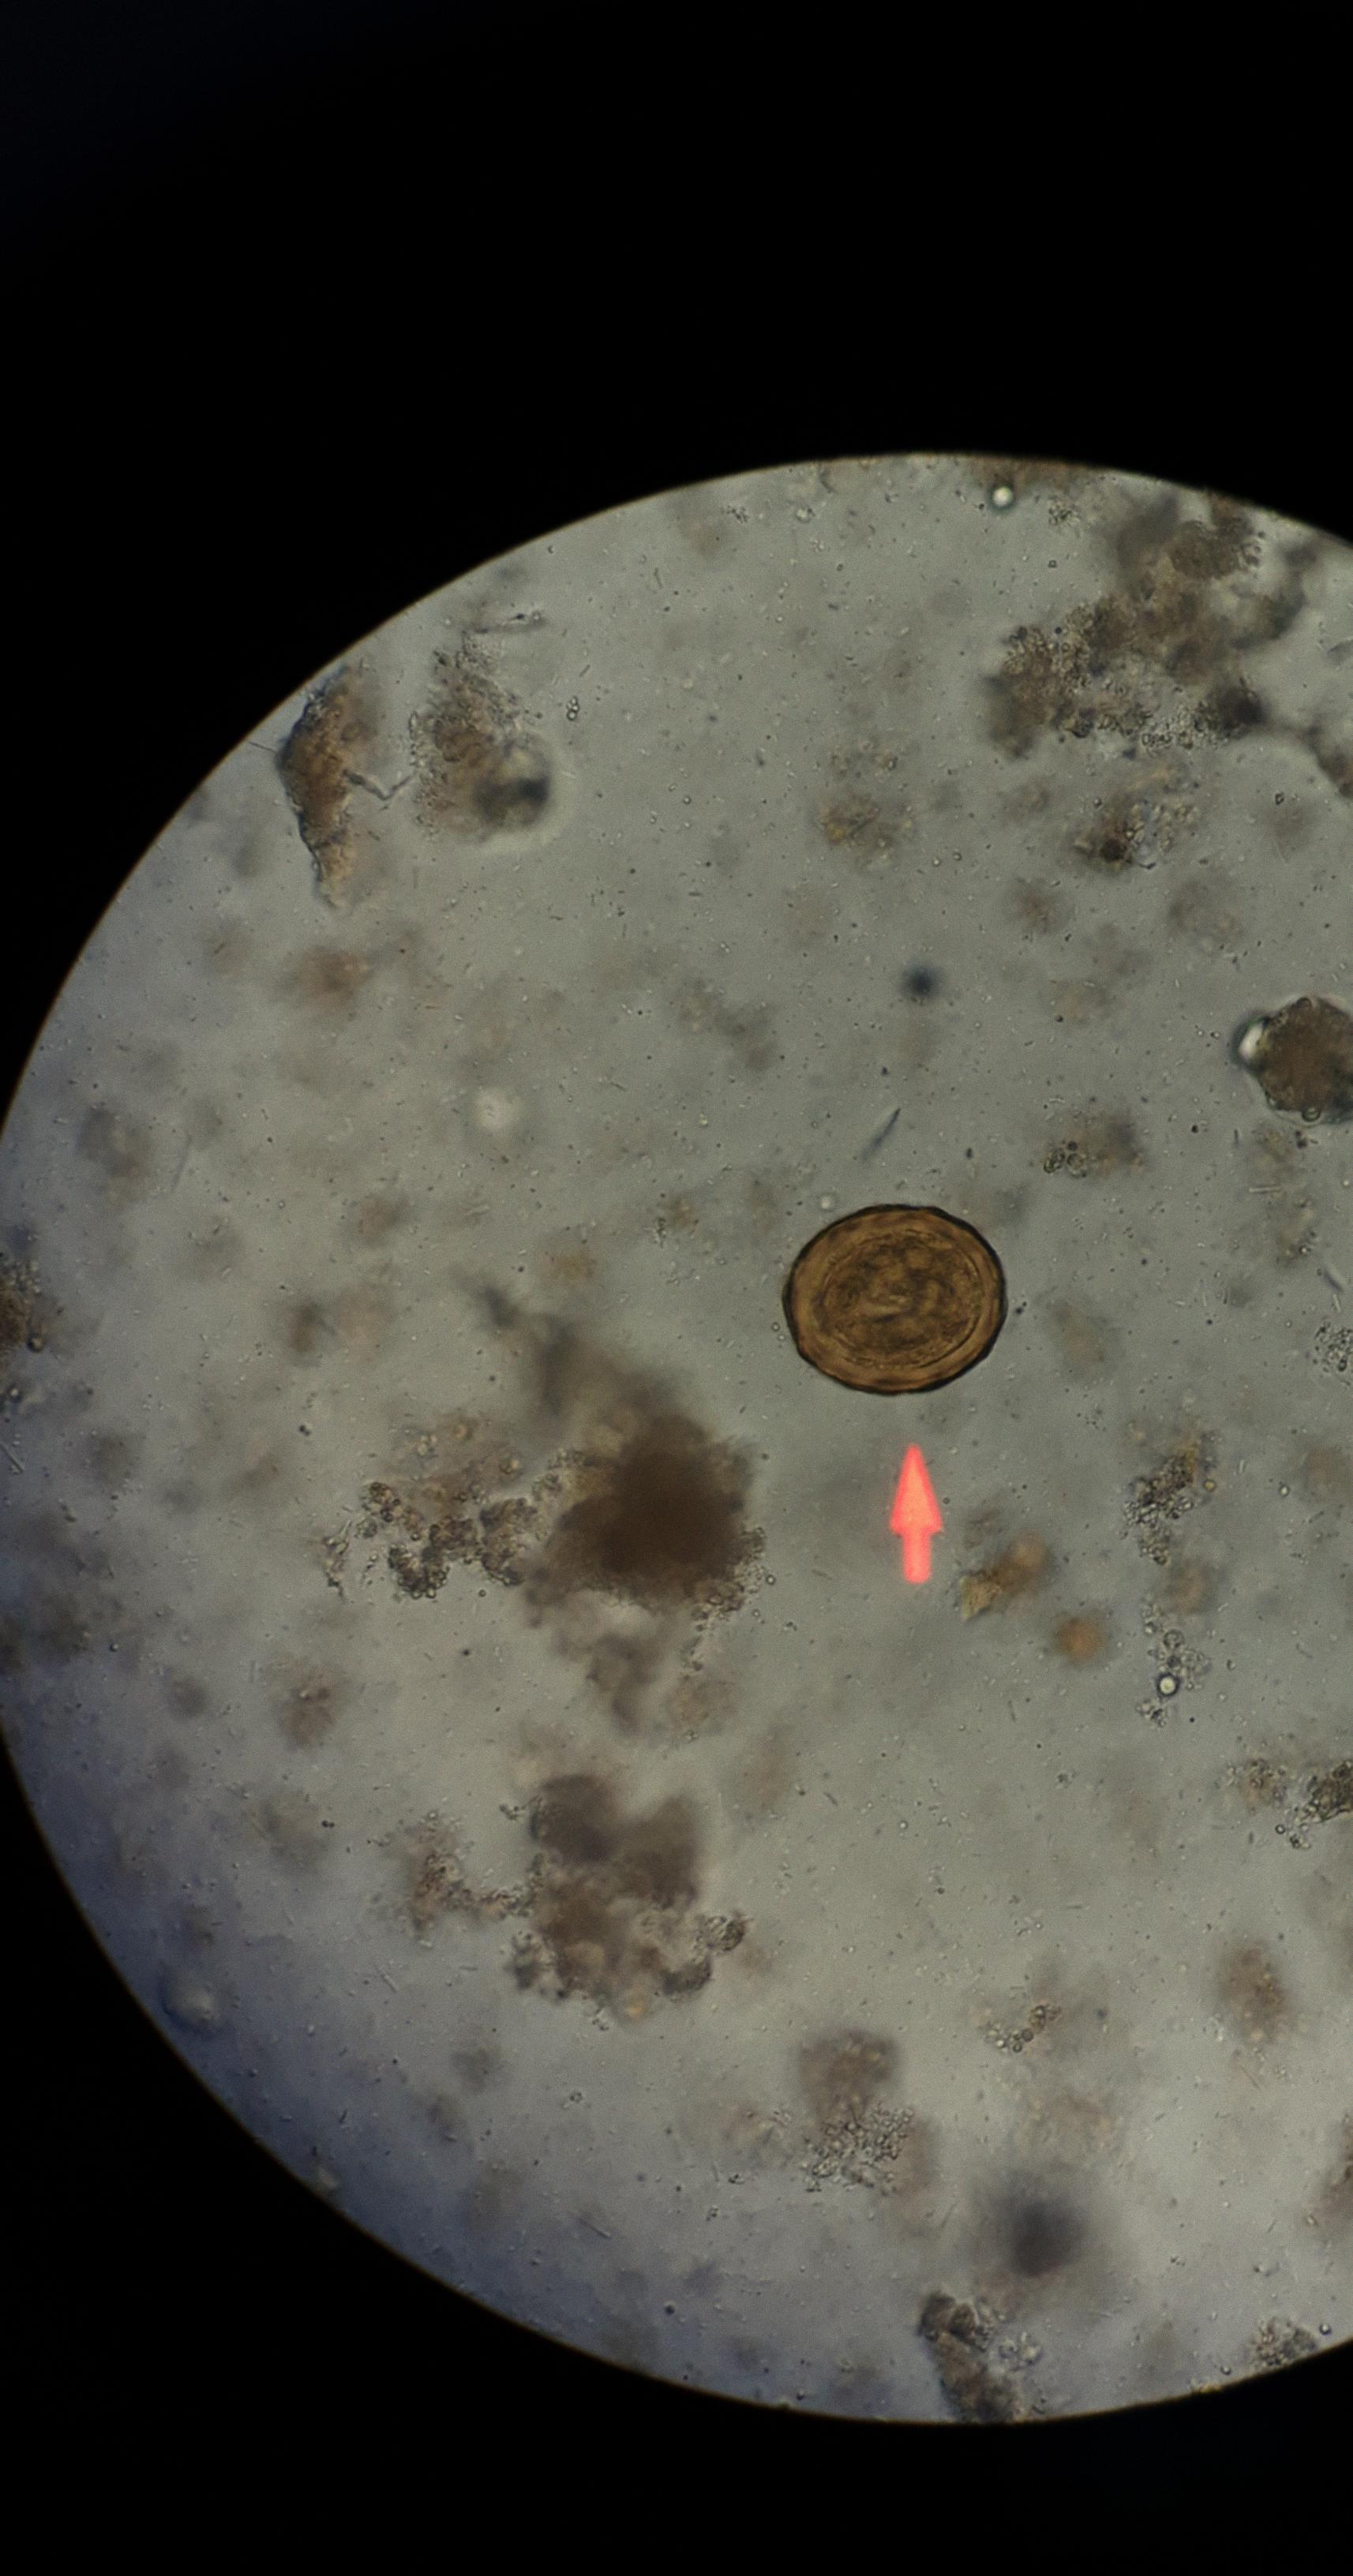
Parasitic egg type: Ascaris lumbricoides